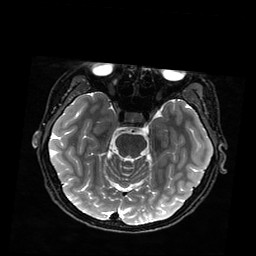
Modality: T2w
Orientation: sagittal